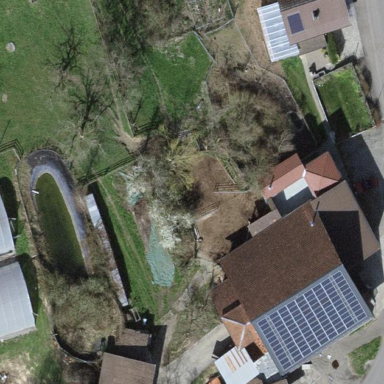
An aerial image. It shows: Farmyard area.